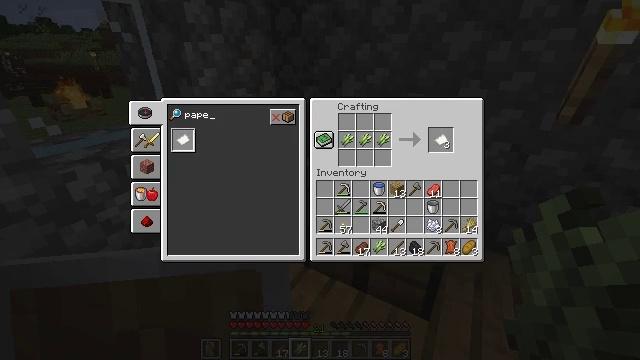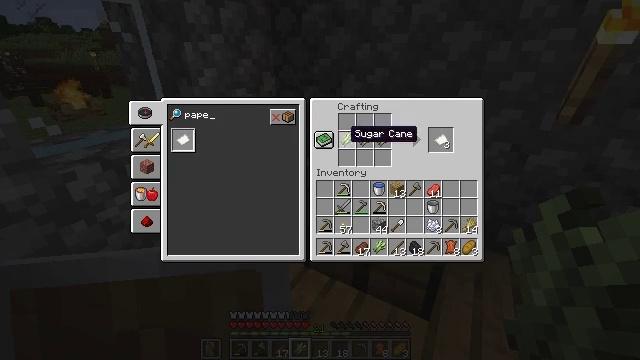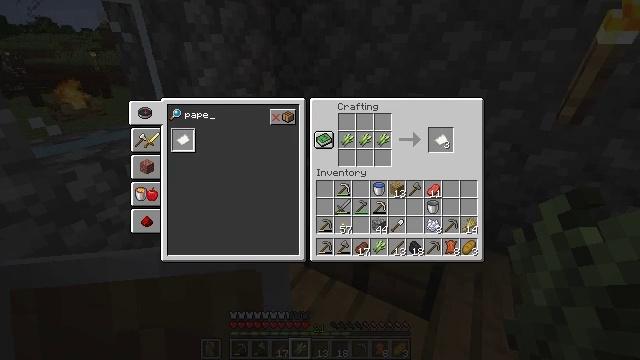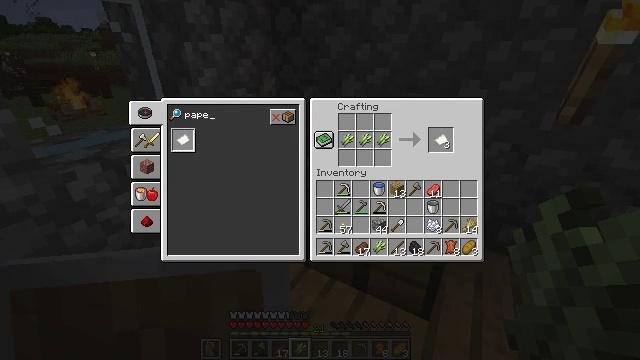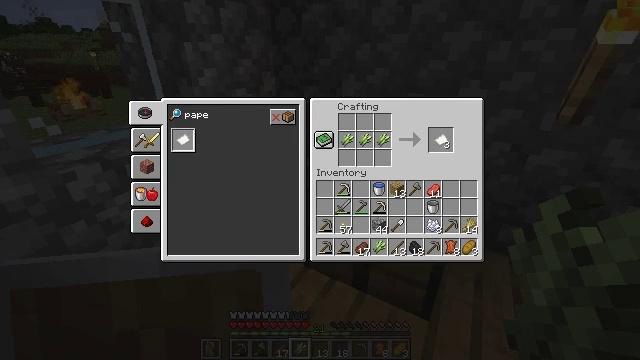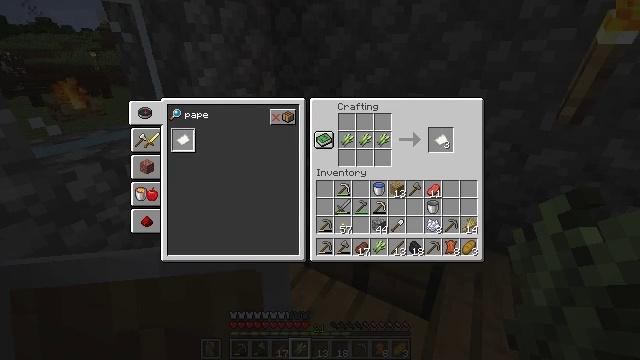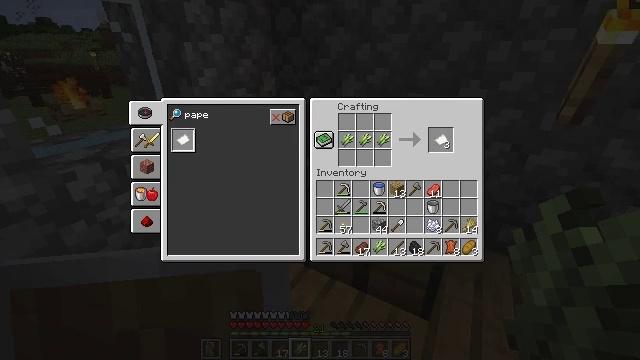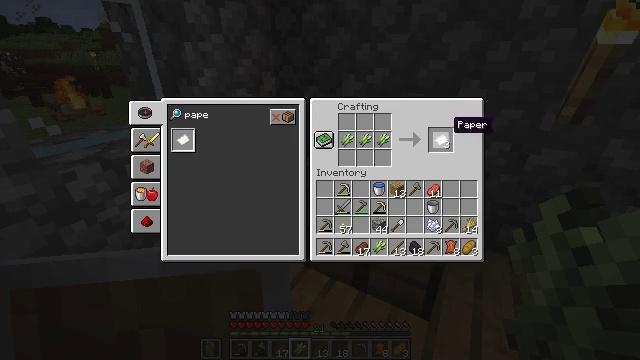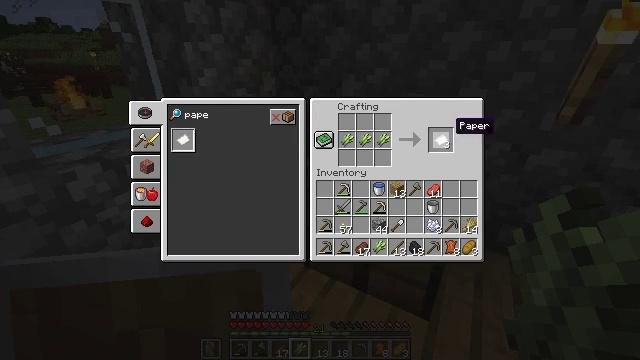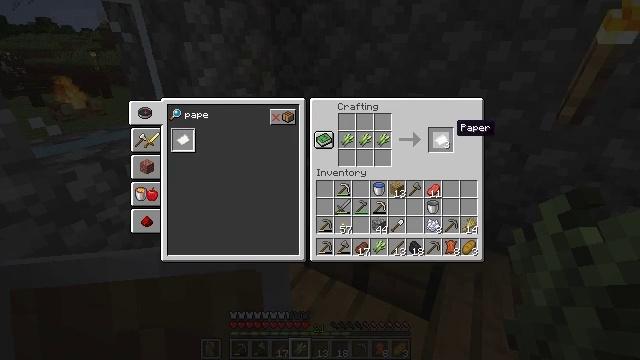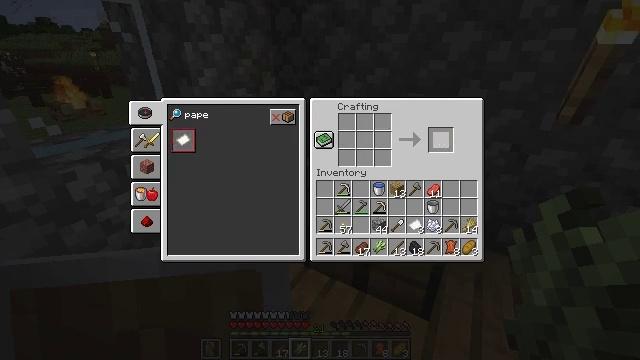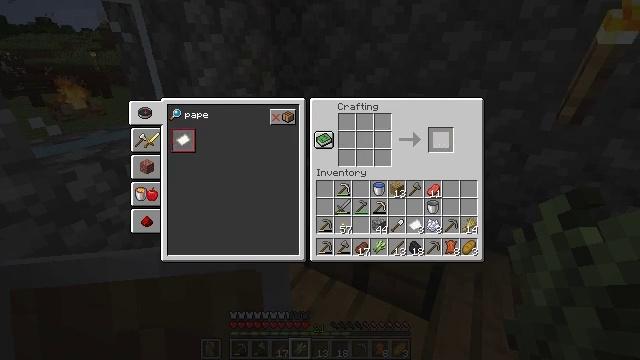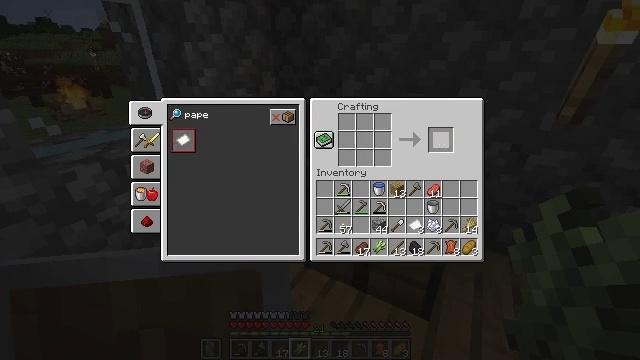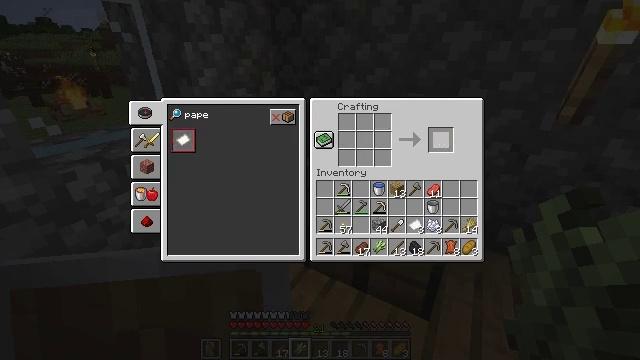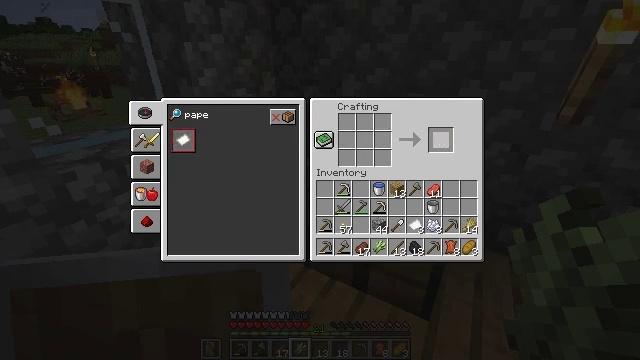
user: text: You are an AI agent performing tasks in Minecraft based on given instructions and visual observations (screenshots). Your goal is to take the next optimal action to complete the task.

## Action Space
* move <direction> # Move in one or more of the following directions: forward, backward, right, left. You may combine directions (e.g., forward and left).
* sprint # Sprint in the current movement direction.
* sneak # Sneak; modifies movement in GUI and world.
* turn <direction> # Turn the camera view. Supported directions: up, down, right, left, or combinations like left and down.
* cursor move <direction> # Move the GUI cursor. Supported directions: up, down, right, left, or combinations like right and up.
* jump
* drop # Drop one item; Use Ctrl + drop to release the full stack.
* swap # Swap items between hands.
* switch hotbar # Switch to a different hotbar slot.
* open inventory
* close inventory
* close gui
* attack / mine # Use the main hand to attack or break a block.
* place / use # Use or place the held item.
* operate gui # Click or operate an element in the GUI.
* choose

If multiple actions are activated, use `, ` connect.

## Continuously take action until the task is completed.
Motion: motion action
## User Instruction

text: Make paper by crafting.
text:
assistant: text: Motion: sneak, cursor move right
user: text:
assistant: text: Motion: sneak, cursor move right
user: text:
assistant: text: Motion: sneak, cursor move right
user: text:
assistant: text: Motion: sneak
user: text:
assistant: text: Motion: sneak
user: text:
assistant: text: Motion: sneak, cursor move right
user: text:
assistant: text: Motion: sneak, cursor move right
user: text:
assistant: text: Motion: sneak
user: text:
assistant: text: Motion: sneak
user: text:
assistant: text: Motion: sneak, operate gui
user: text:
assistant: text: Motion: sneak, operate gui
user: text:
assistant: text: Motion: sneak, operate gui
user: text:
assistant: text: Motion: sneak
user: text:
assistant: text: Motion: sneak
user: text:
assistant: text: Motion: sneak